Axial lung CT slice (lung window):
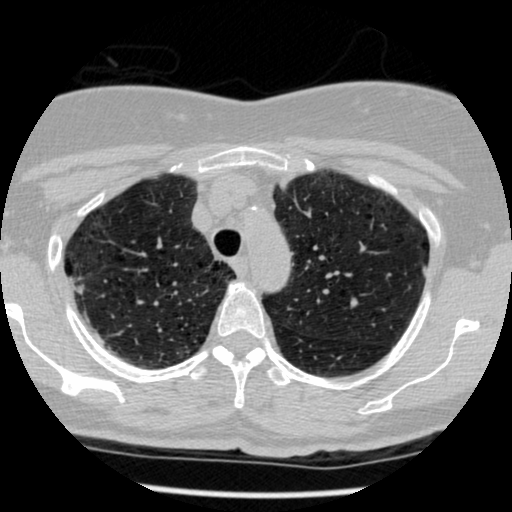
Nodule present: yes
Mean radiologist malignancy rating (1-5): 2